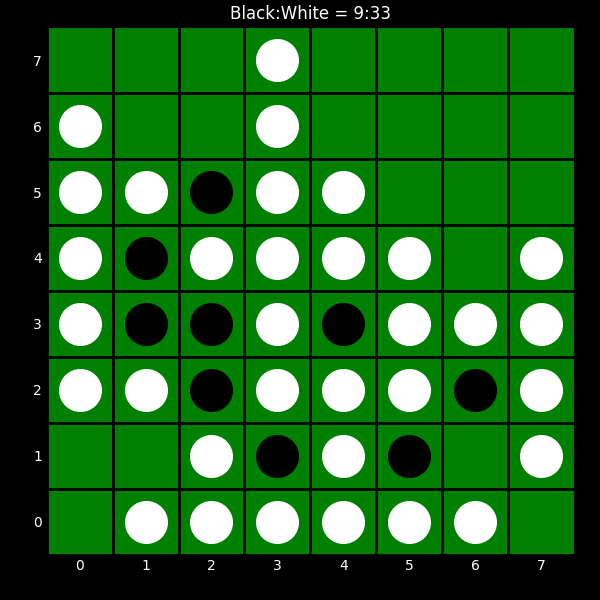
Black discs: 9
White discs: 33